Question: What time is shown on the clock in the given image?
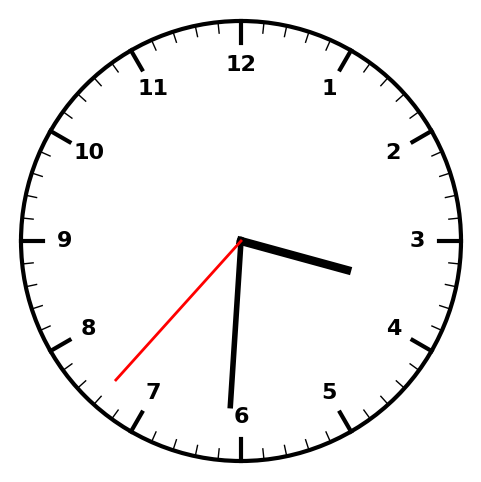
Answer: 03:30:37